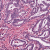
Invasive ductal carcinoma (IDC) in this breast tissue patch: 1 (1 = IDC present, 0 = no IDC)